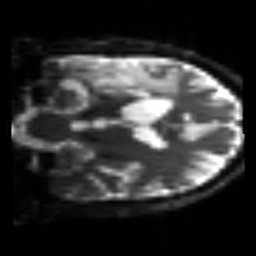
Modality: sbref
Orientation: coronal
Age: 64
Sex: male
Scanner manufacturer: siemens
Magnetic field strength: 3 T
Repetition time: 3.2 s
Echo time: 0.081 s